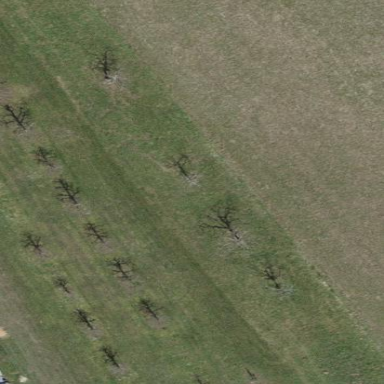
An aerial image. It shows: Orchard.